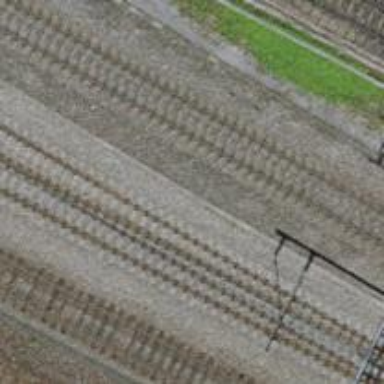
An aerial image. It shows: Single-track railway with electrified contact lines.